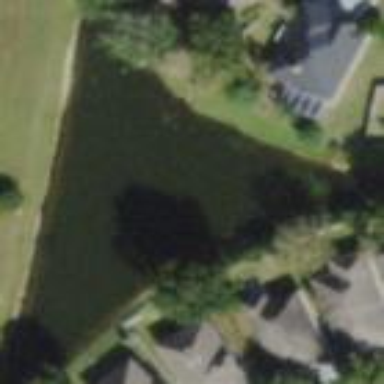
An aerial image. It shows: Pond surrounded by natural water.